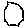
Label: hexagon